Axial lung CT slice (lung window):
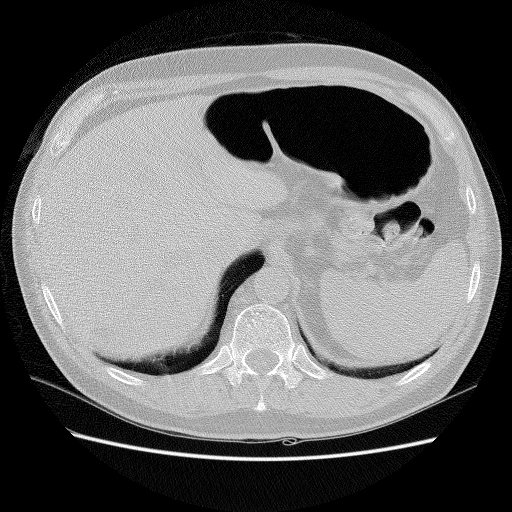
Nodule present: no